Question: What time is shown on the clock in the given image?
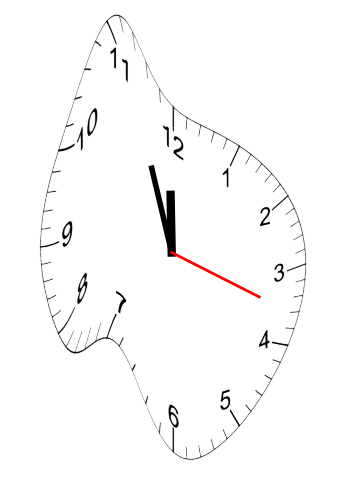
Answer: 11:56:18